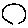
Label: circle